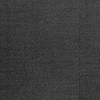
Atmospheric dust classification: dusty